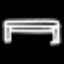
Label: bed